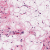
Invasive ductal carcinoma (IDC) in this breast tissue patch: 0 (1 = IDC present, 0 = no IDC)